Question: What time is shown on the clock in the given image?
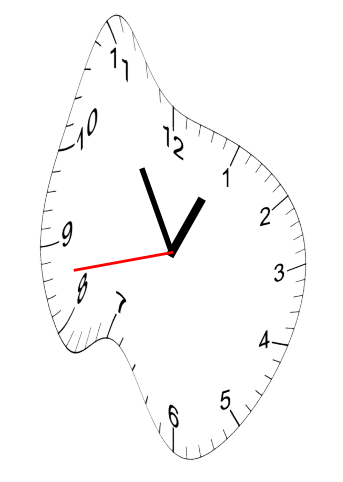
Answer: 12:54:43